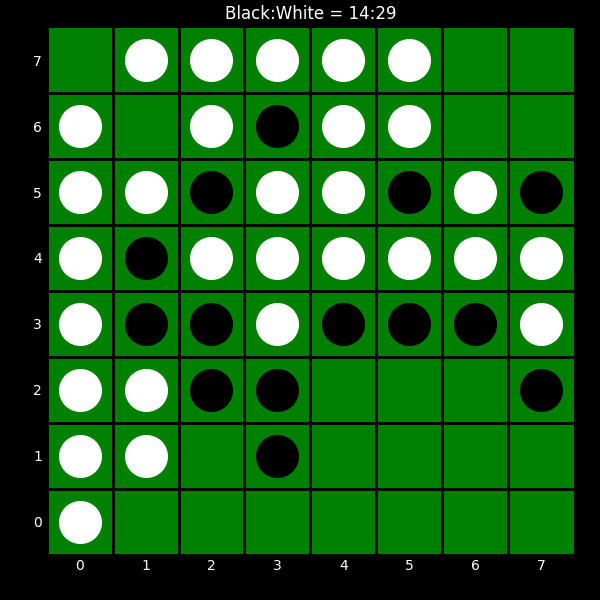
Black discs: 14
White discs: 29